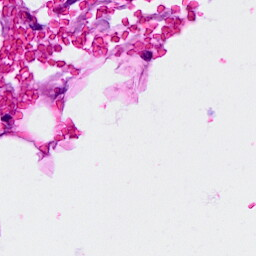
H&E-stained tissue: Breast